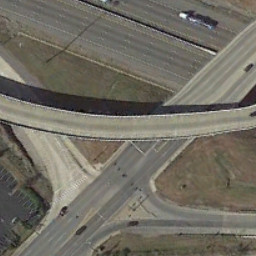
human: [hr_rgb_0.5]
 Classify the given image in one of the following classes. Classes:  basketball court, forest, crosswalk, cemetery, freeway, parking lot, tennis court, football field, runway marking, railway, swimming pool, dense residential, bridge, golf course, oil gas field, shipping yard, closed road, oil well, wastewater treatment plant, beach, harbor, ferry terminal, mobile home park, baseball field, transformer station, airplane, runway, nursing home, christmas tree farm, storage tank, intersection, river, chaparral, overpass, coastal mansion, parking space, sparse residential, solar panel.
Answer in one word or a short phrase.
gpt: overpass